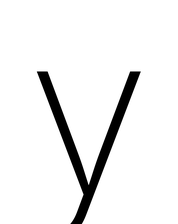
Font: Inter_ExtraLight